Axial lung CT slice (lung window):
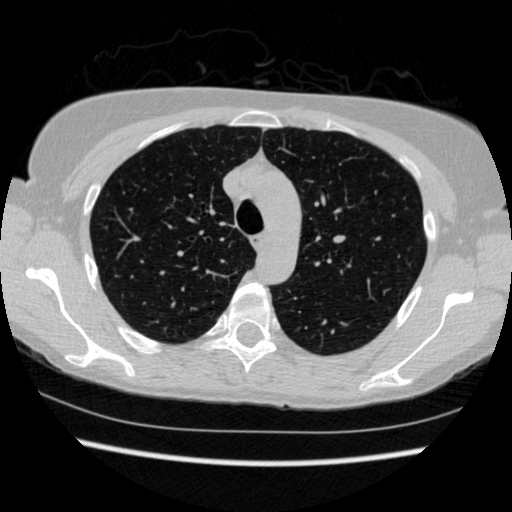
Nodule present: no